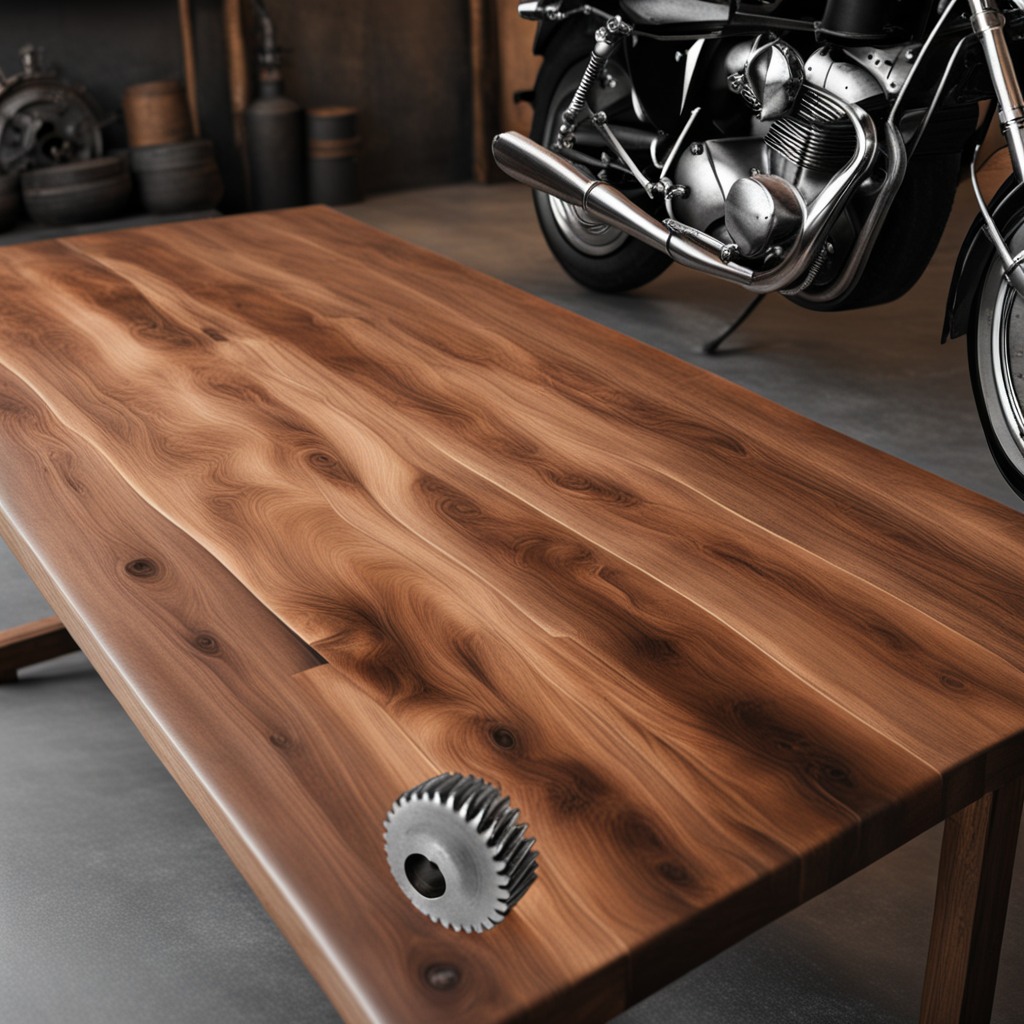
A steel gear with teeth is lying on a wooden table in a vintage motorcycle garage.